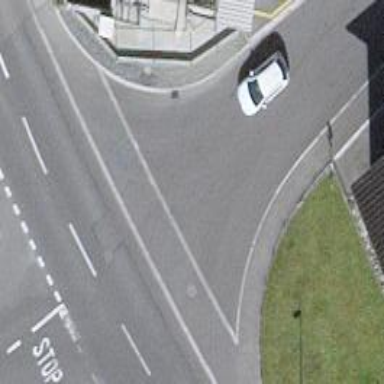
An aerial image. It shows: Unmarked road crossing.